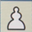
Piece: wP